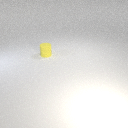
small yellow rubber cylinder